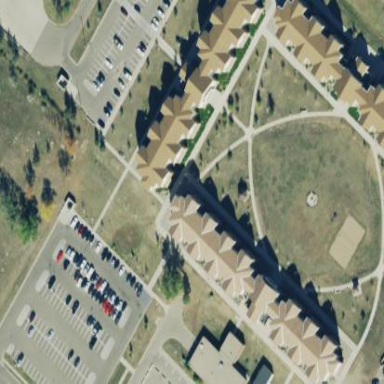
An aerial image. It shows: Dormitory building.